Question: Why does the compiled and linked executable file contain paths of header files included in my source code? I am using the wxWidgets library and compile with Visual Studio 2013 and gcc. What are these header files used for? If it is a compiler option, how can I disable it to avoid this?
Build configuration: release, static linking.

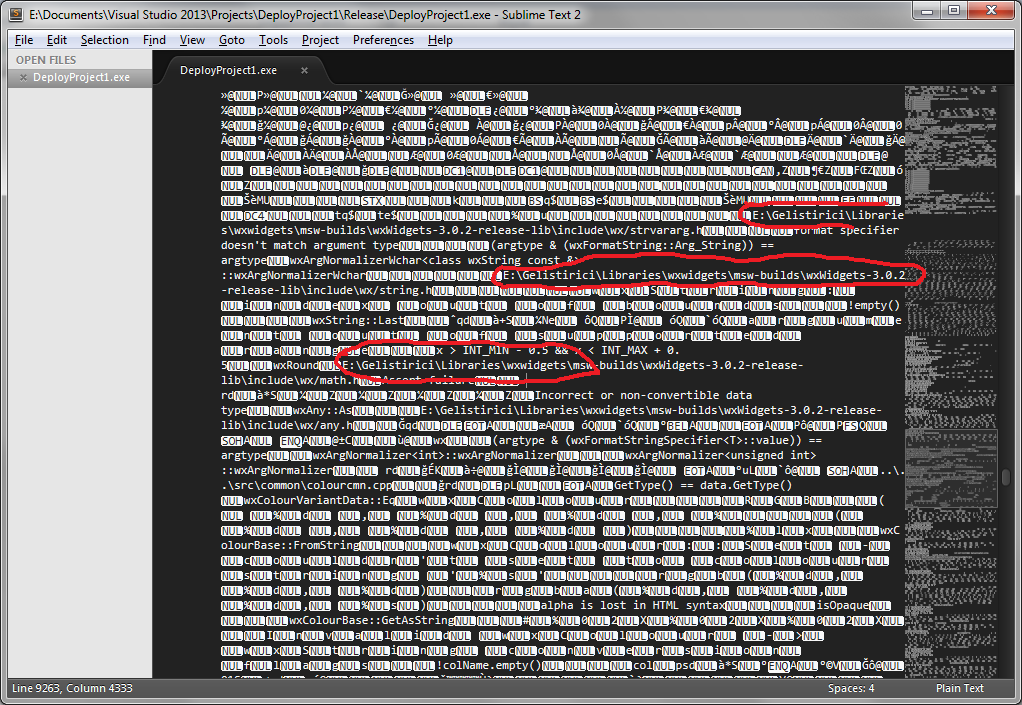
Answer: wxwidgets has many asserts in its header files (e.g. in 'wx/string.h' as you noticed), all using the 'wxASSERT' macro defined in 'wx/debug.h'
In order to disable these, you can <URL> prior to including wxwidget headers.